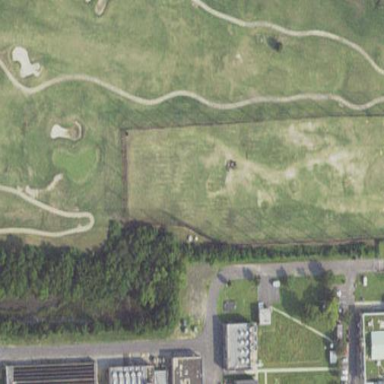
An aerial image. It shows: Grassy area designated as golf fairway.